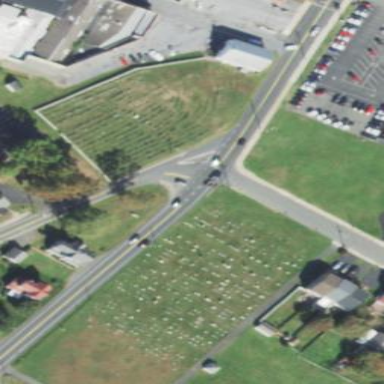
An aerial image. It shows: Cemetery.